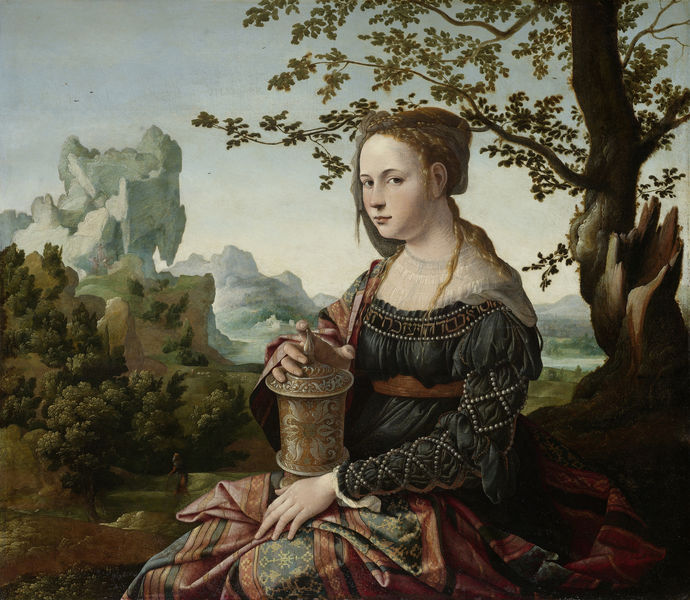
Titel: Maria Magdalena
Künstler: Jan van Scorel
Standort: Amsterdam
Institution: Rijksmuseum
Schlagwörter: baum, berg, felsen, gemälde, himmel, wasser, wolken, bäume, landschaft, brust, busen, frau, kleid, rot, schleier, tuch, alt, bild, portrait, busch, büsche, wiesen, kelch, sitzend, stoff, perlen, schön, düster, fels, naiv, fluß, streifen, deckel, gefäß, dose, zweig, neu, eiche, fragend, urne, künstlich, gefäs